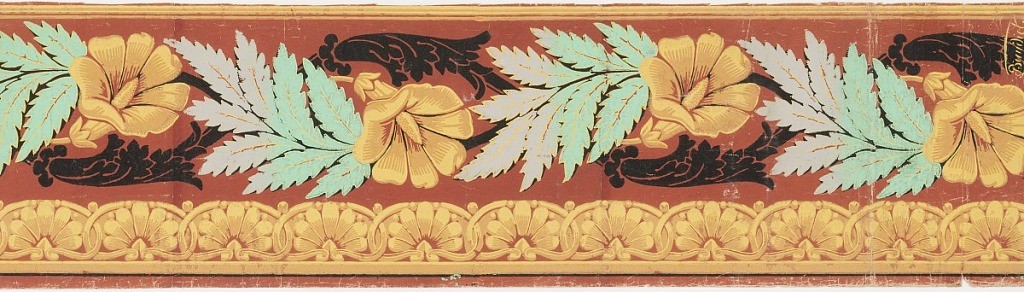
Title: Border
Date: ca. 1850
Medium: Block-printed and flocked
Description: Floral and leaf design intertwined with acanthus rinceau. Band of architectural molding runs along bottom edge. Printed in green, white, ocher and black on deep red ground.